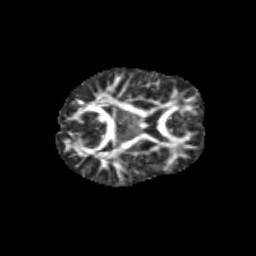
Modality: FA
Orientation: axial
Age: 11
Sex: male
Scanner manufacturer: siemens
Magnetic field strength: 3 T
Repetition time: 3.8 s
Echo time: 0.07 s